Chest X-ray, AP view. Patient: 58 years old, sex M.
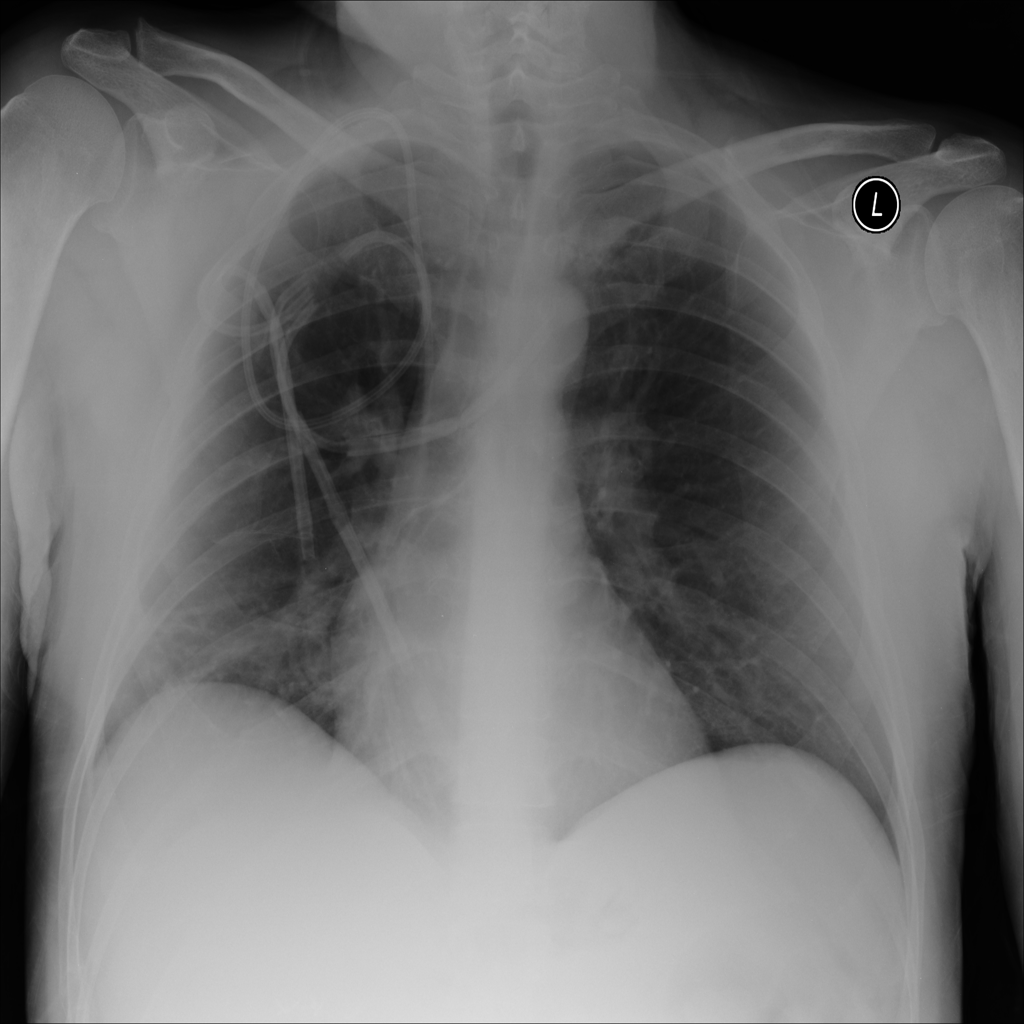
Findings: Atelectasis, Infiltration